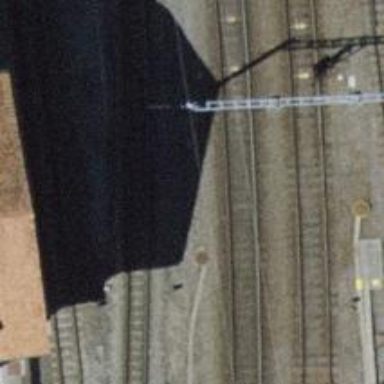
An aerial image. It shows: Railway with electrified contact lines.